Aerial crown-view tile of a tropical tree (Barro Colorado Island, Panama), acquired 20250317:
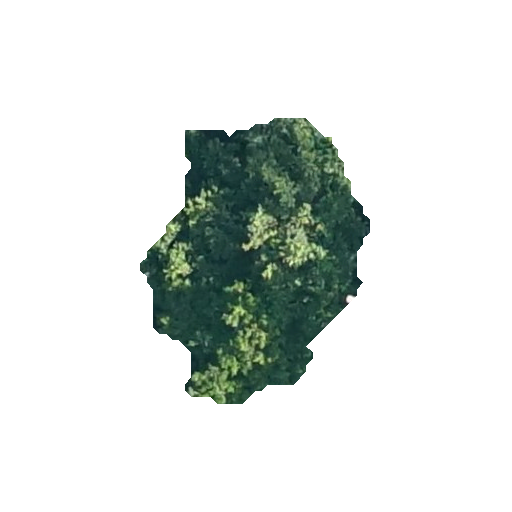
Species: Trichilia tuberculata
GBIF accepted scientific name: Trichilia tuberculata
Crown area: 65.871 m²